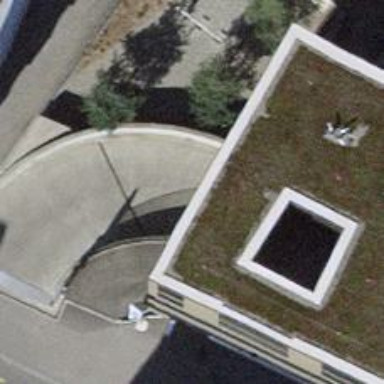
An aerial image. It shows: Parking entrance.